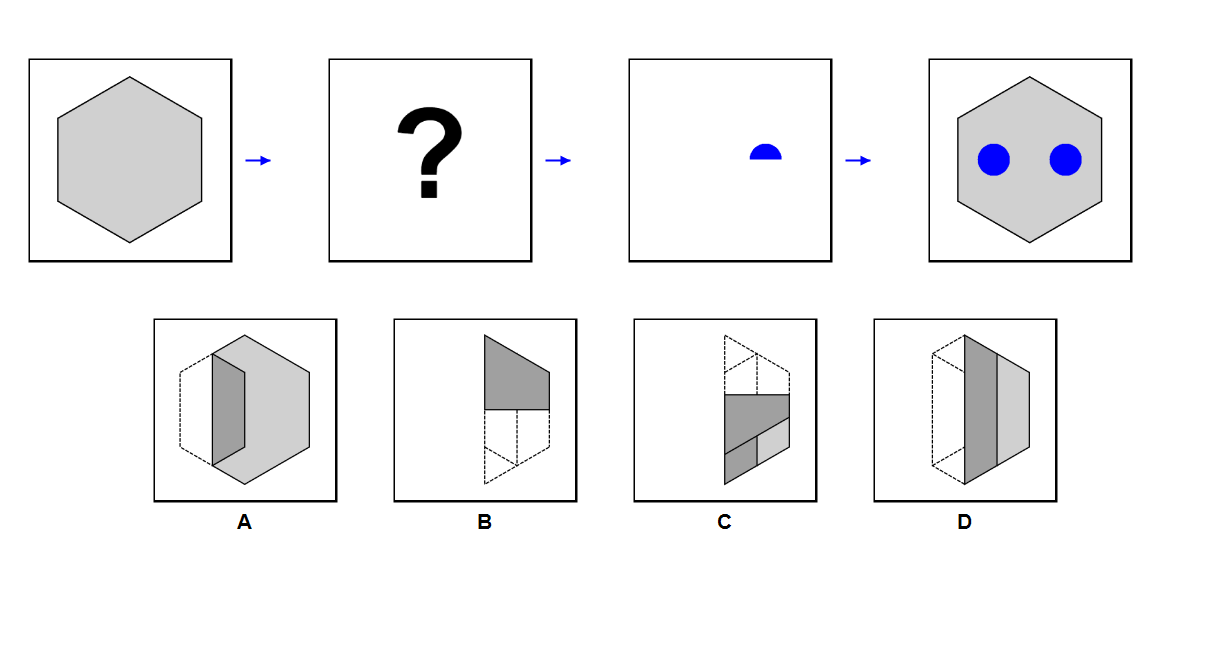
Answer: C